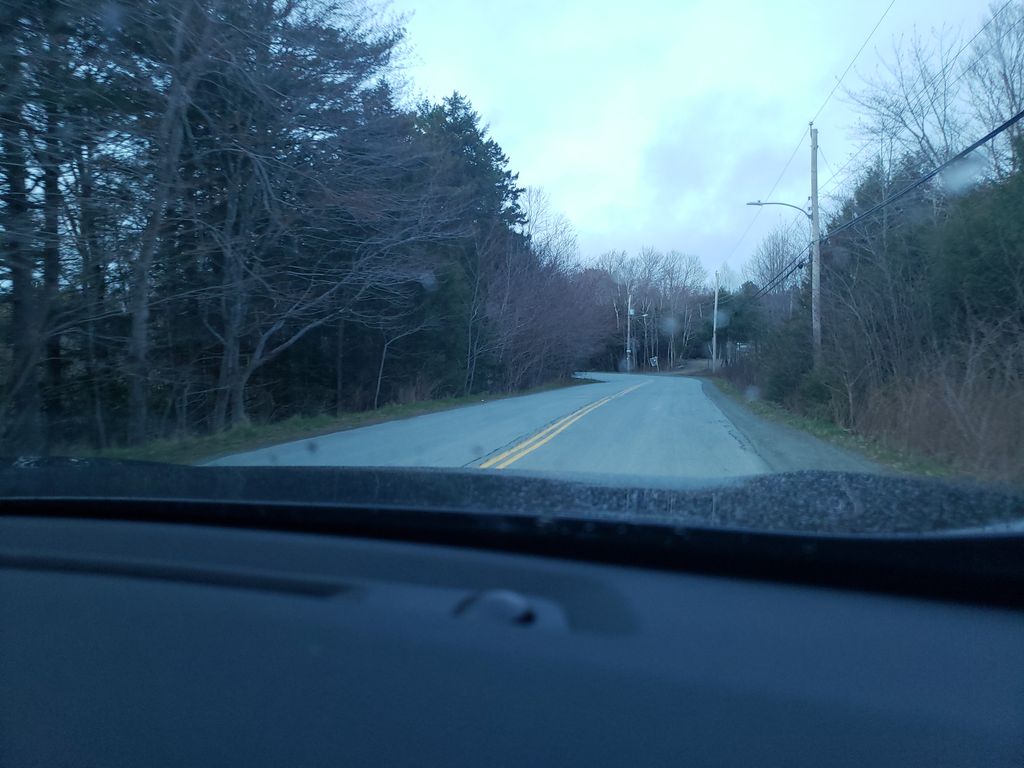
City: halifax